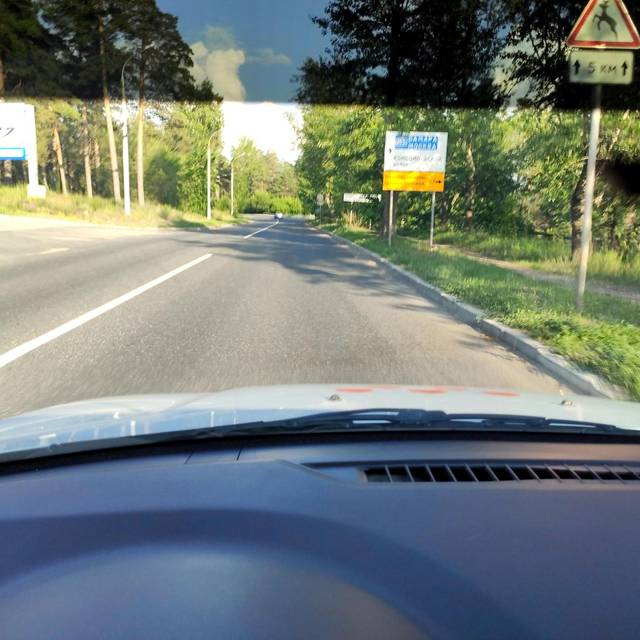
Region: Russia
Coordinates: 53.474, 49.378